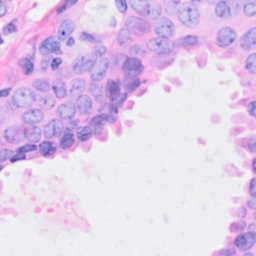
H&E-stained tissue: Breast